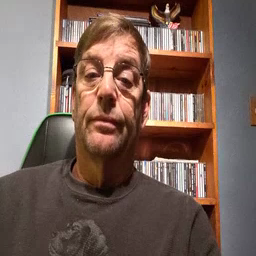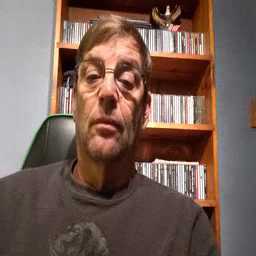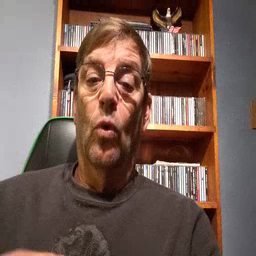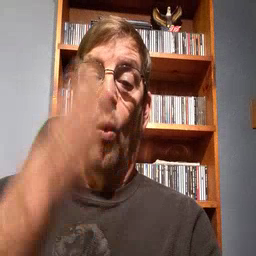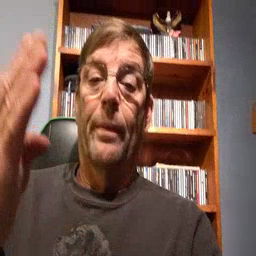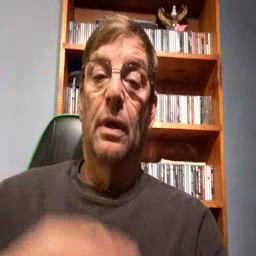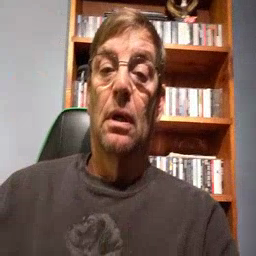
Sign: open